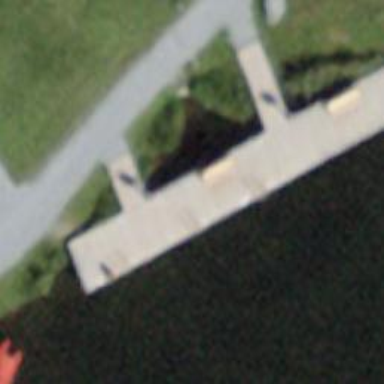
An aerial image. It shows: Bench for seating.